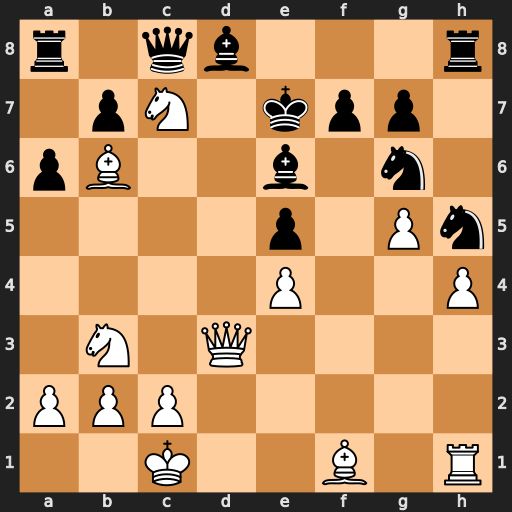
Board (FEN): r1qb3r/1pN1kpp1/pB2b1n1/4p1Pn/4P2P/1N1Q4/PPP5/2K2B1R
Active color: w
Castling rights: -
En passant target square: -
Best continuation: Bc5#